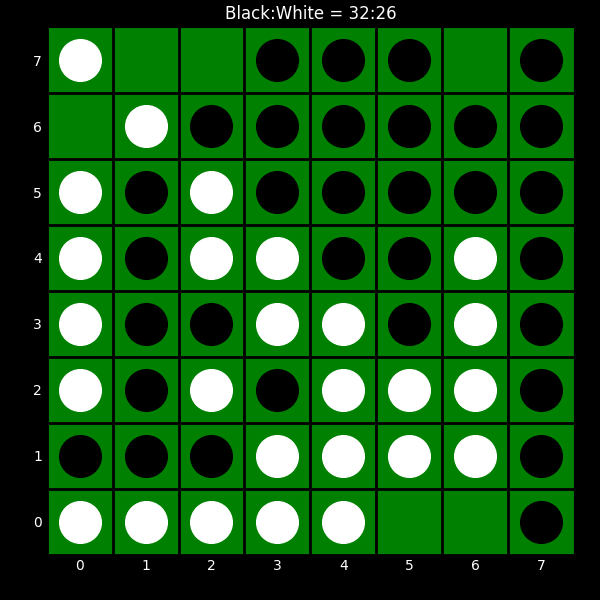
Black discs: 32
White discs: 26